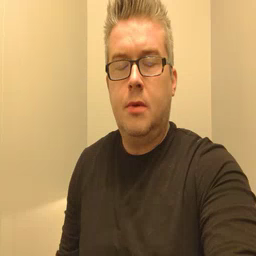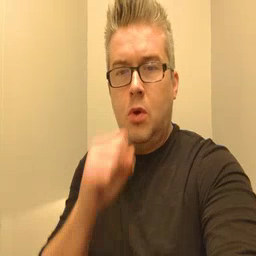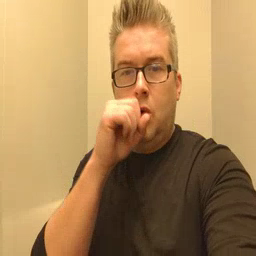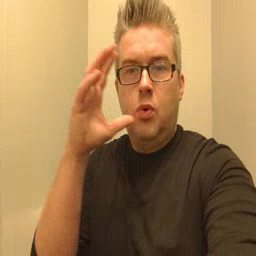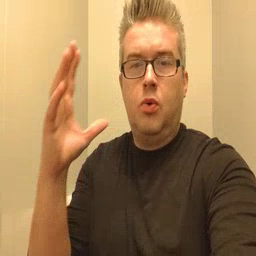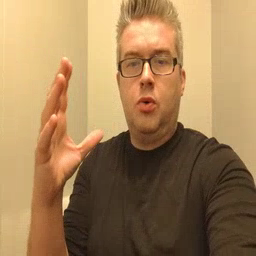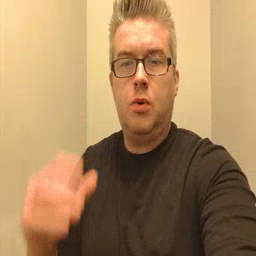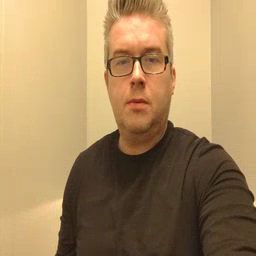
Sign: balloon